Interaction volume radius: 5 \u00c5
Interaction volume height: 10 \u00c5
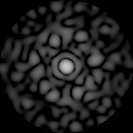
Disorder parameter: 0.8538